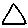
Label: triangle